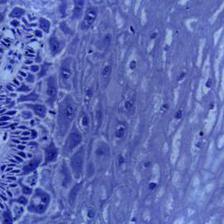
Diagnosis: Normal